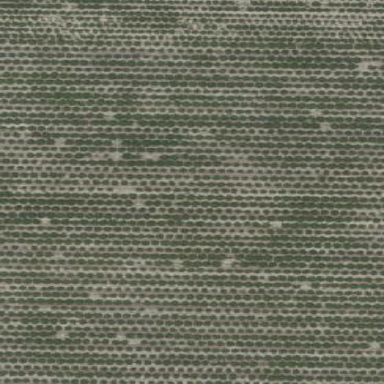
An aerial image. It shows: Orchard.